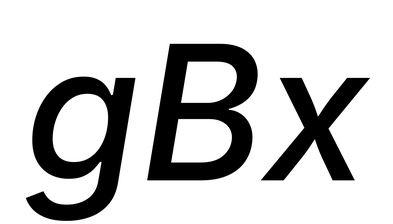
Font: Inter-Italic_Medium_Italic